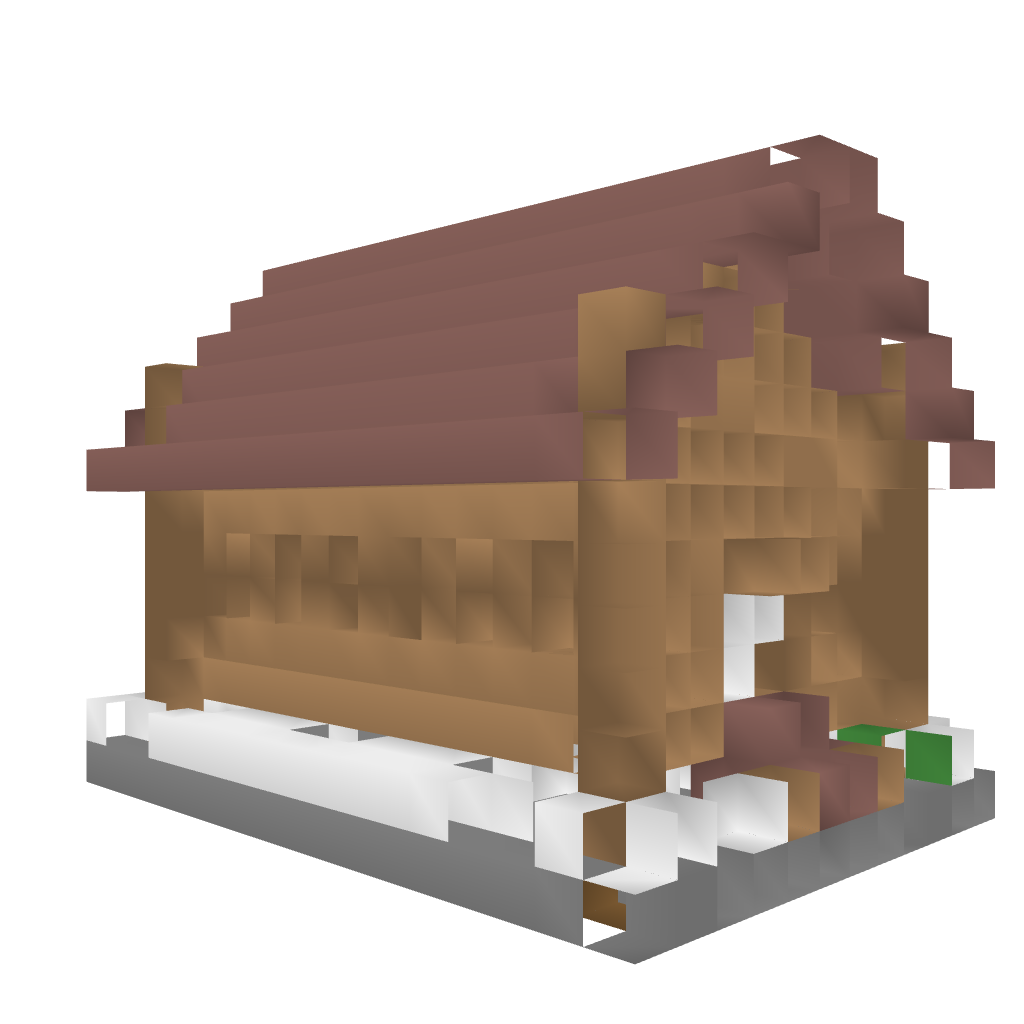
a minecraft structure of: Wooden Barracks high quality